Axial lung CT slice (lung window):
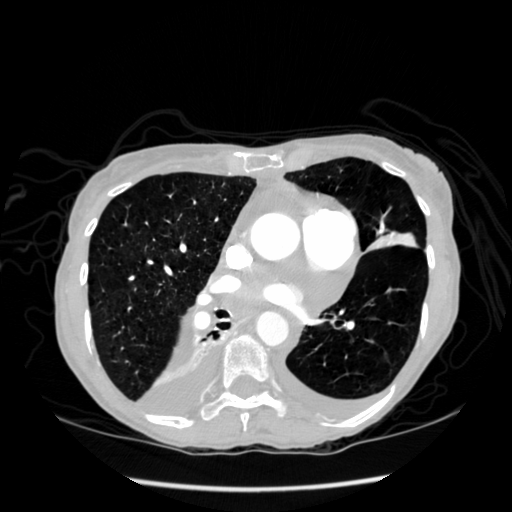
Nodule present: no